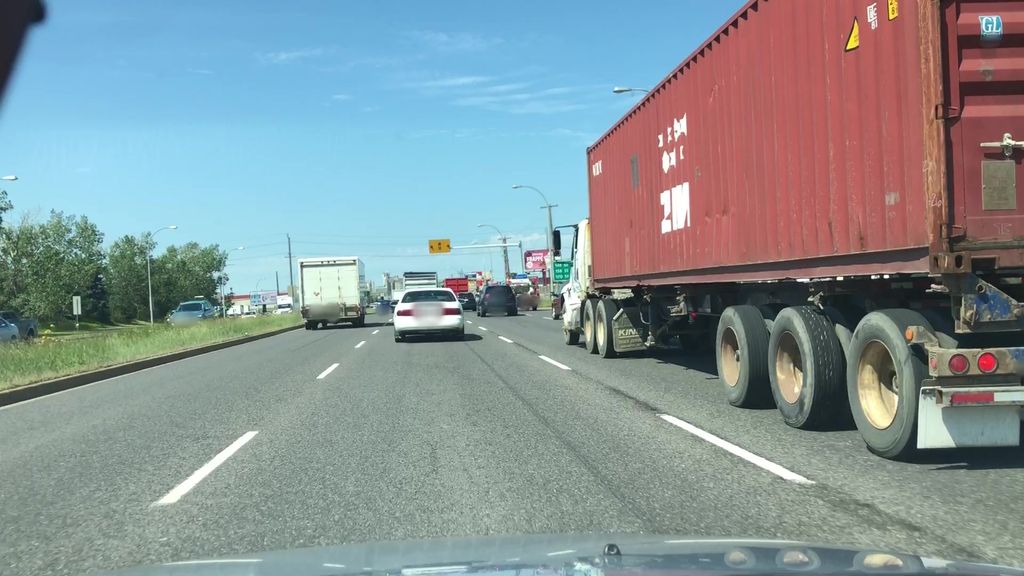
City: edmonton